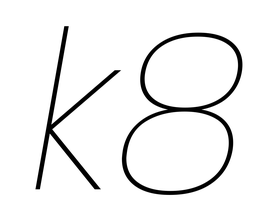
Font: Poppins-ThinItalic